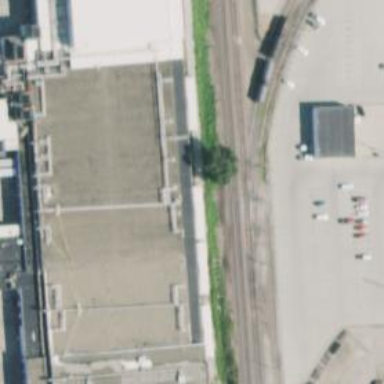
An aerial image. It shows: Railway siding for service.